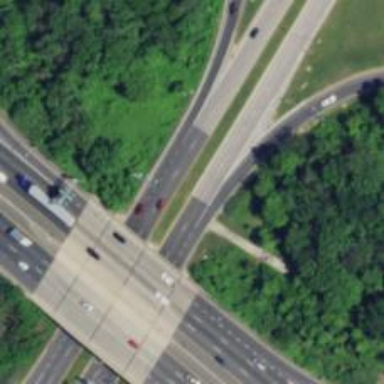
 identified as expressway. It features dual carriageway."